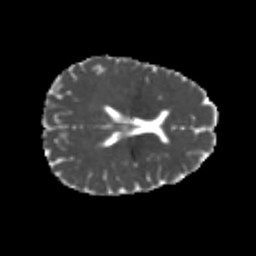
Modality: MD
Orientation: axial
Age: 22
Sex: female
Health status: healthy
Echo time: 0.074 s